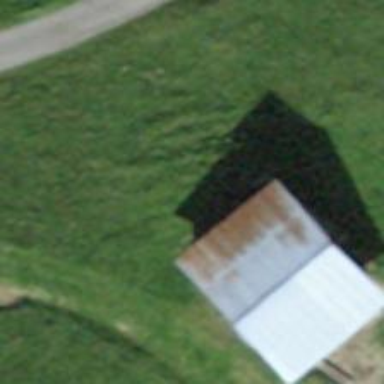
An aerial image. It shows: Rural barn.